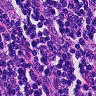
Metastatic tissue present: no